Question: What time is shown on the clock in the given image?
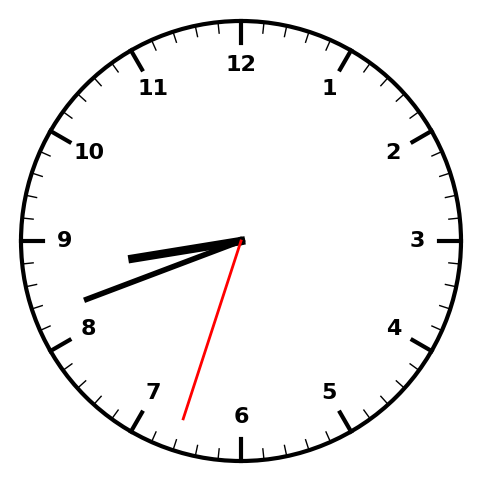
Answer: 08:41:33